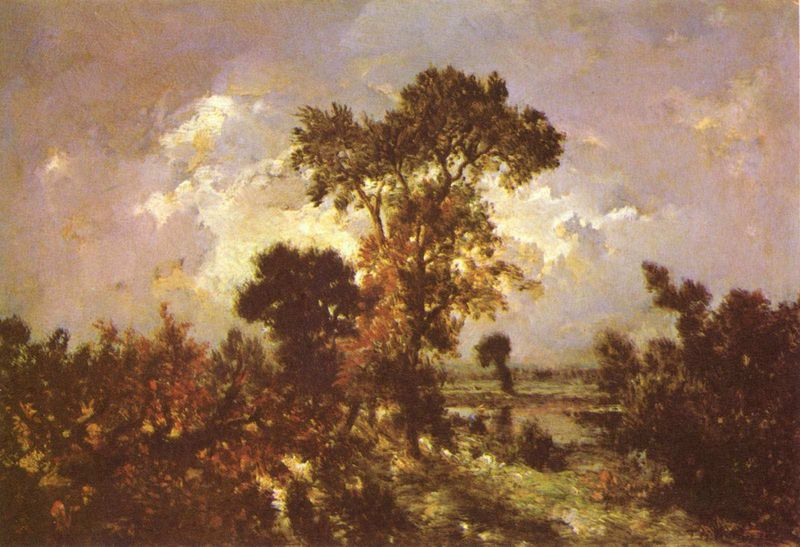
Titel: Der kleine Fischer
Künstler: Théodore Rousseau
Standort: Paris
Institution: Musée d'Orsay
Schlagwörter: baum, blau, blätter, dunkel, gemälde, gewitter, himmel, laub, mann, schatten, wasser, weiß, wolken, bäume, fluss, gelb, grün, impressionismus, landschaft, ocker, see, teich, ufer, äste, abend, ausschnitt, bewegung, blumen, braun, frankreich, frau, grau, hell, hintergrund, hut, licht, mitte, orange, schwarz, straße, ausblick, gras, rasen, rot, weg, wiese, wolke, malerei, barock, mensch, rembrandt, stein, bild, holland, niederlande, öl, ast, bach, dämmerung, feld, felder, ferne, gräser, horizont, natur, sonnenaufgang, spiegelung, stamm, strauch, weide, weite, wind, zweige, busch, büsche, einsam, flach, gebüsch, gewässer, pfad, sonne, sträucher, wege, wiesen, land, figur, realismus, blatt, person, rosa, wald, oval, weiher, bewegt, bewölkt, deutschland, hellblau, landschft, sommer, komplementär, düster, ansicht, perspektive, lila, sonnenuntergang, tag, violett, landschaftsmalerei, herbst, winter, flus, romantik, strom, constable, querformat, sturm, unwetter, wehen, wetter, wild, red, dark, painting, yellow, impressionistisch, realistisch, pink, reflection, aufgang, brown, stimmung, still, hoch, frühling, menschenleer, leuchten, impression, regen, helligkeit, strahlen, heide, bedeckt, windig, zweig, flusslandschaft, moos, lichtung, groß, wolkig, bläulich, laubbaum, sumpf, blat, romatisch, unterholz, smoke, blua, moor, romantisch, tümpel, lanschaft, rodung, clouds, heaven, man, sky, tree, geäst, sonnenschein, sonnenstrahlen, grotte, horst, field, lake, landscape, nature, water, rötlich, sun, trees, grünlich, pinselstriche, eiche, atmosphäre, freilicht, freilichtmalerei, plein air, zentrum, zwielicht, spiele, pinie, autumn, forest, light, river, bushes, plants, gegenlicht, wipfel, wildniss, erdtöne, storm, abendlicht, angler, tief, gebüsche, verbrennung, moon, ideallandschaft, trist, bush, pond, fire, branches, autonome landschaft, figure, sunset, ruisdael, work, wuchs, nordalpin, staffagefigur, gwässer, hobbema, verklärt, ats, lilablassblau, verdunkelung, unsigniert, countryside, herbststurm, lichtmalerei, pasthos, windy, flss, autonom, das waldfeuer, der brand, der brennende wald, der wald, der wals, die abholung, flockig, hack, rebens, rote blätter, verunklärt, 1900, blaugrauer himmel, autum, wilde landschaft, bäume sträucher, brances, haeven